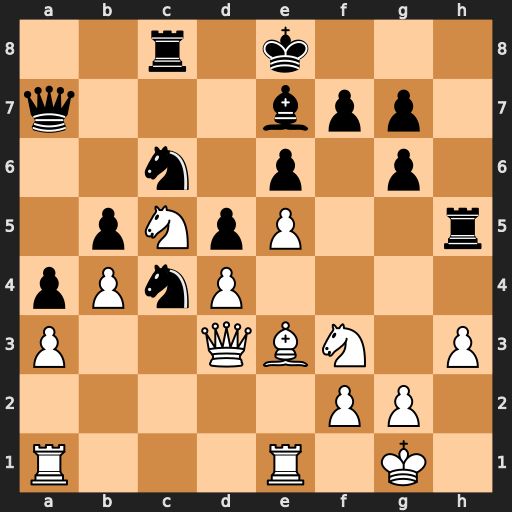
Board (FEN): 2r1k3/q3bpp1/2n1p1p1/1pNpP2r/pPnP4/P2QBN1P/5PP1/R3R1K1
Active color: w
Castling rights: -
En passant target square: -
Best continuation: Nxe6 fxe6 Qxg6+ Kd7 Qxh5